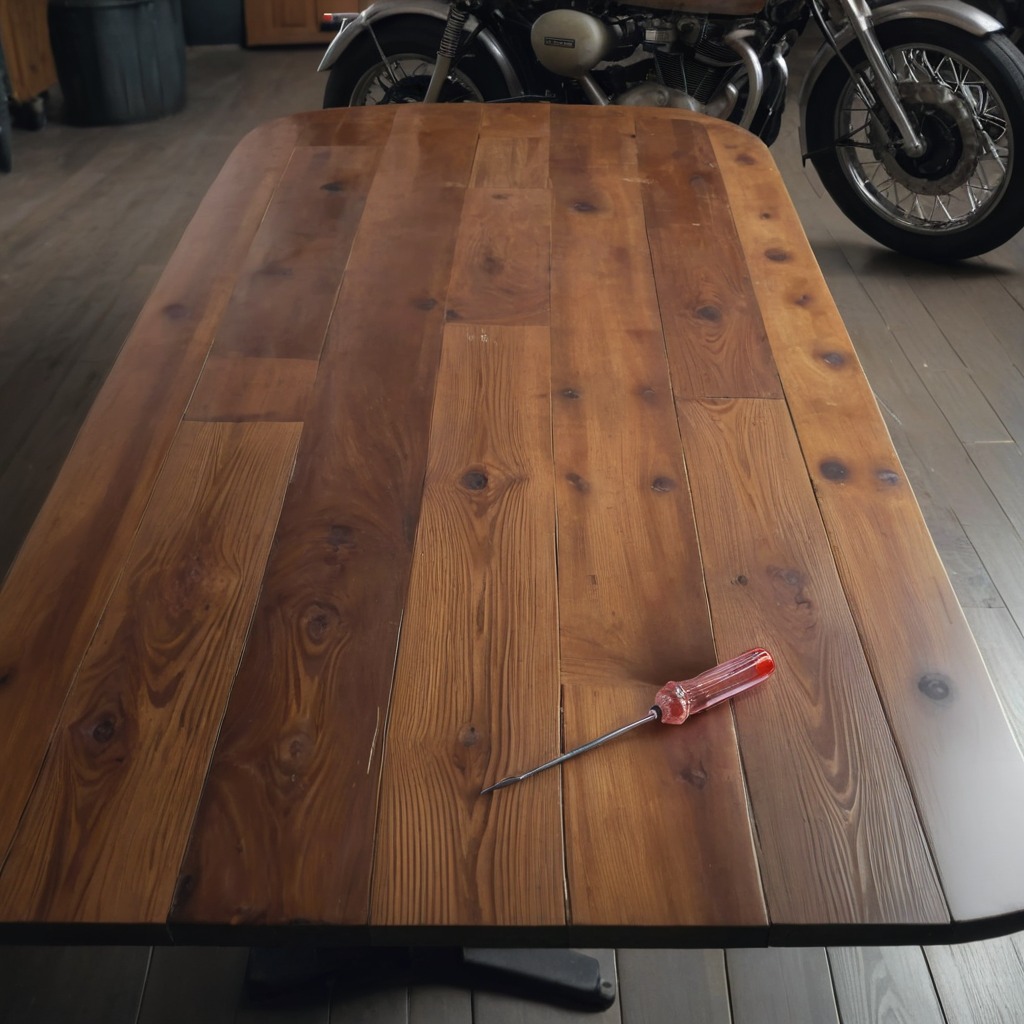
A screwdriver is lying on the oil-spilled wooden table in a vintage motorcycle garage.